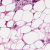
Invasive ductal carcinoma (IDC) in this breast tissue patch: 0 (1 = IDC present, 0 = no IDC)